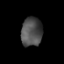
Tissue: prostate
Cell type: T cells
Senescence score: 0.7745
Nuclear area (px): 600
Mean DAPI intensity: 78.323